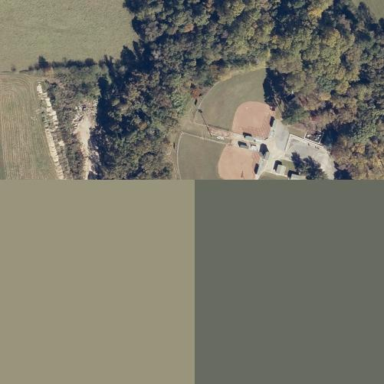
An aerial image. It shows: Park.